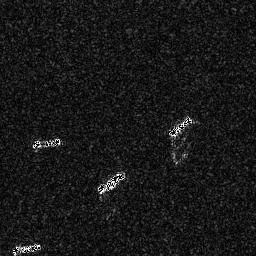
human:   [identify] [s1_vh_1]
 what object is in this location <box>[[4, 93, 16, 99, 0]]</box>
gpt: <ref>1 small ship at the bottom left</ref>